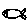
Label: fish